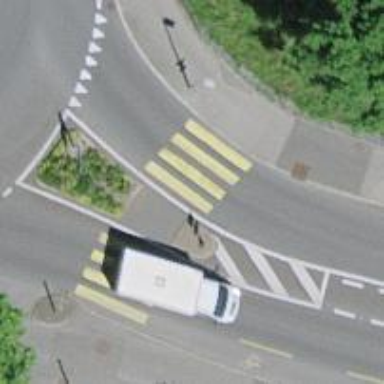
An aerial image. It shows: Primary highway with asphalt surface and designated cycle lane.